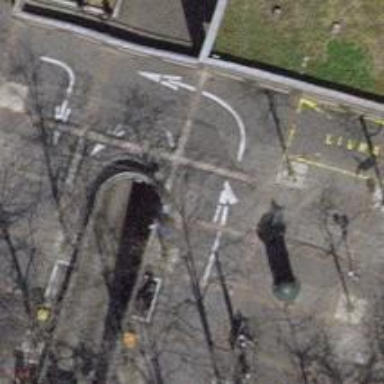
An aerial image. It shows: Parking entrance.